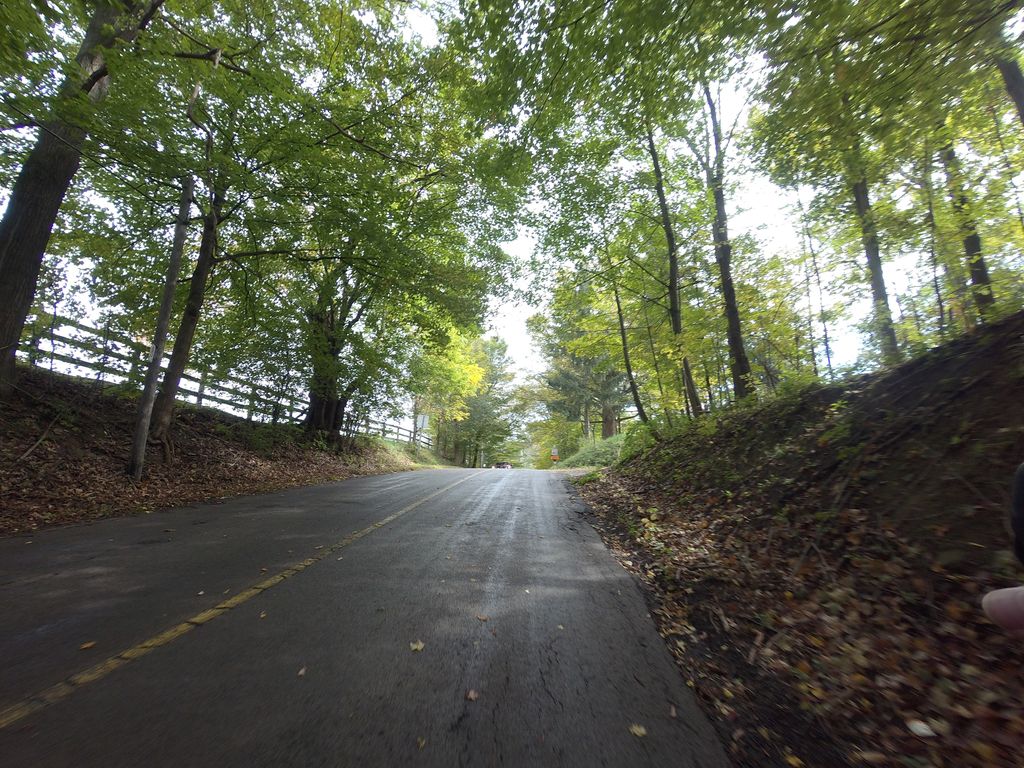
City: hamilton